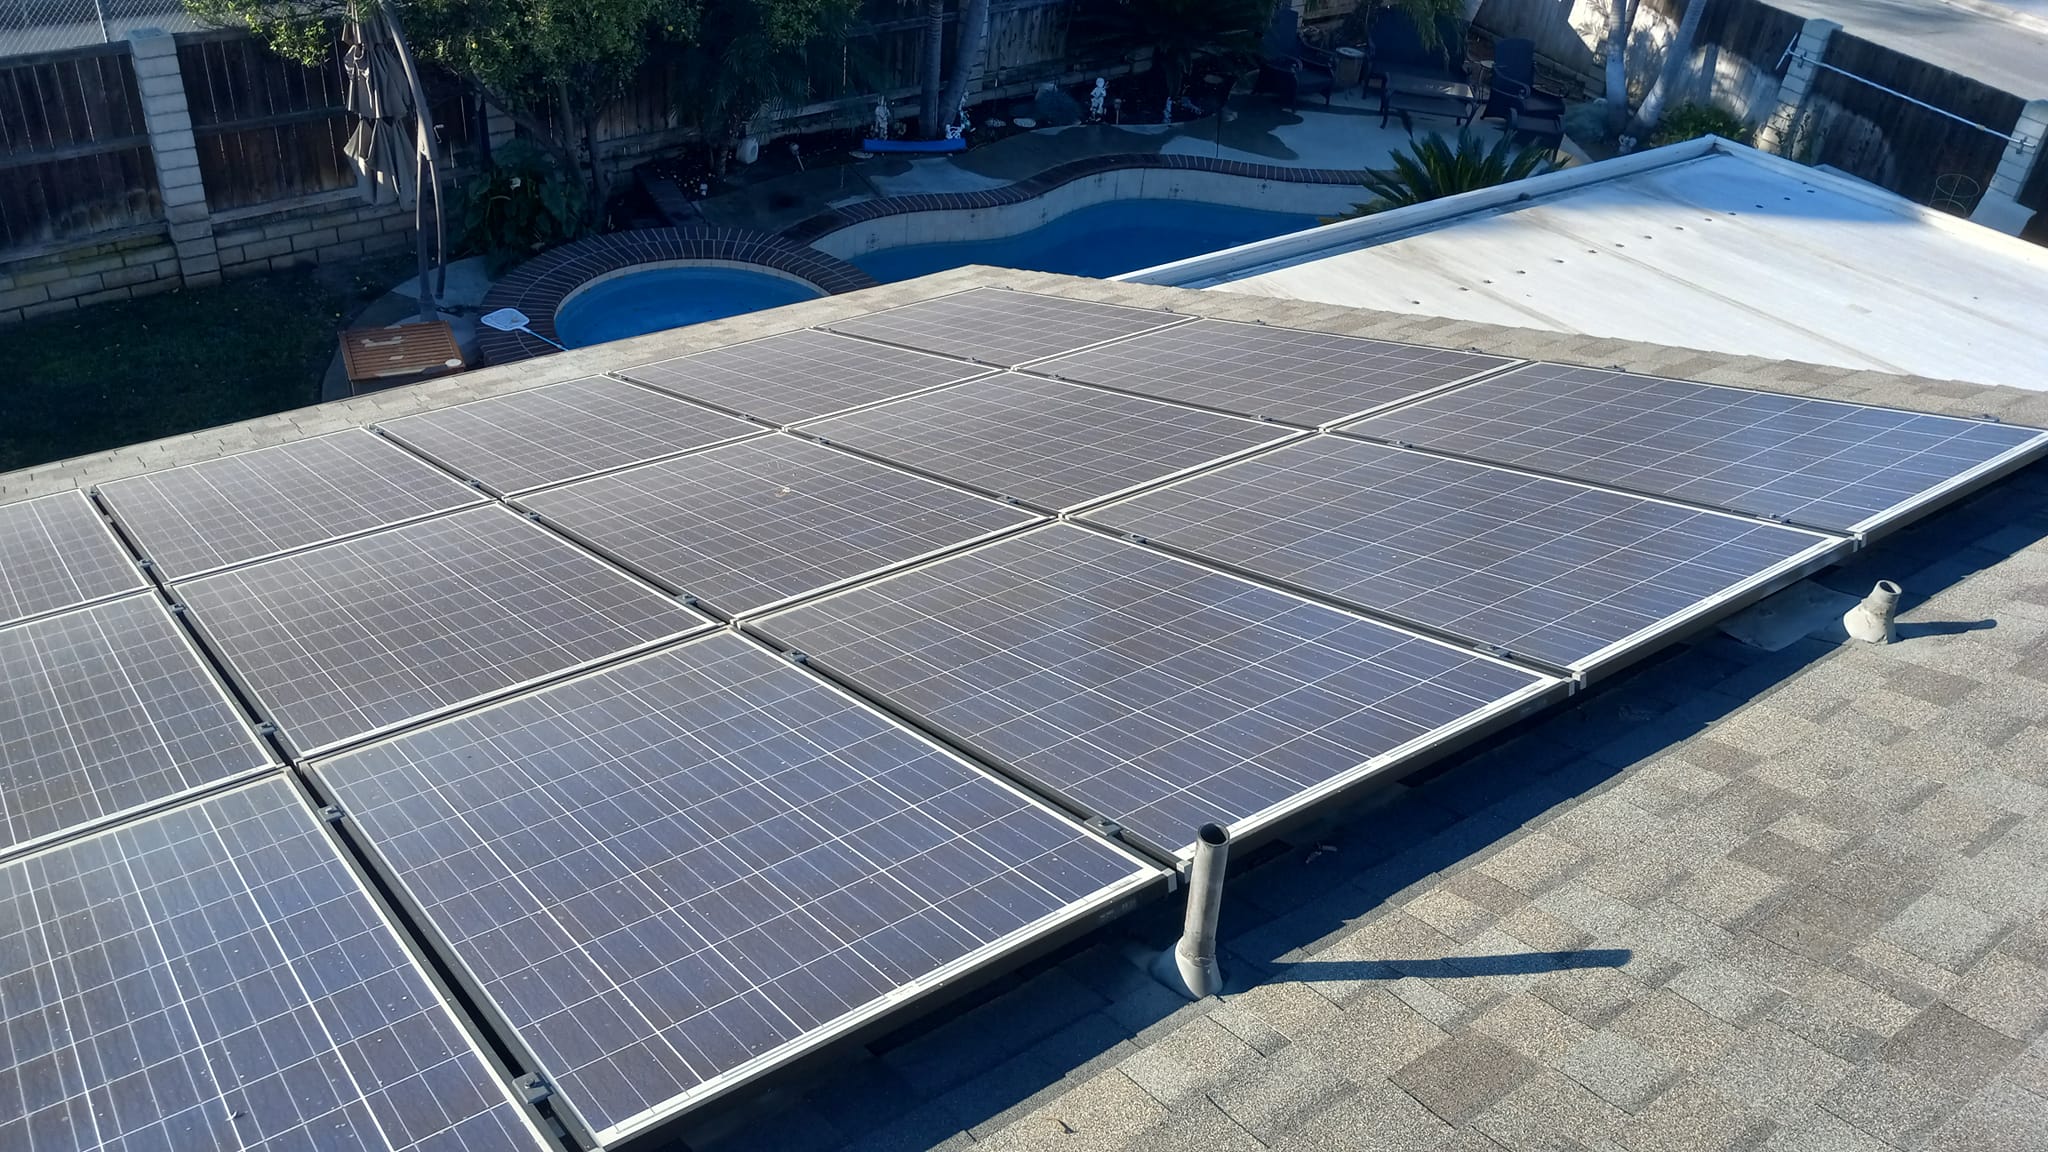
Label: Dusty